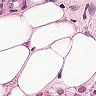
Metastatic tissue present: yes